Interaction volume radius: 5 \u00c5
Interaction volume height: 15 \u00c5
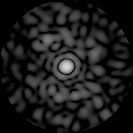
Disorder parameter: 0.8471